Question: The question is, how can I translate system validation/binding errors to other languages? The details are as follow: I got this wpf application, which will be multilingual, and, for instance, has a grid bind to a collection of items, and one of the columns, 'DataLancamentoEdicao' in the example below, is a bound to a DateTime:
'''
<DataGridTextColumn Header="Data" Binding="{Binding SomeDateTime, ValidatesOnDataErrors=True, Mode=TwoWay, StringFormat=d}" />
'''
And the class is
'''
public class SomeClass: INotifyPropertyChanged
{
public DateTime SomeDateTime {get {/*...*/}; set {/*...*/}}
}
'''
If the users enters a valid date all is ok, but if the user enter, by mistake some garbage like the wpf reports, as expected, , in some cases it reports . This DateTime is an example since there are others binding with decimals, integers that also suffer the same issue.

These are obviously good for an english person, but I need them to be translated to Portuguese as well as other languages available to the user on the login screen.
I've already set the culture of the thread and the language of the wpf as followed
'''
Thread.CurrentThread.CurrentCulture = UserChoosenCulture;
Thread.CurrentThread.CurrentUICulture = UserChoosenCulture;
FrameworkElement.LanguageProperty.OverrideMetadata(
typeof(FrameworkElement),
new FrameworkPropertyMetadata(System.Windows.Markup.XmlLanguage.GetLanguage(UserChoosenCulture.IetfLanguageTag)));
'''
How can I translate these strings? Are there some resources that I can override to achieve this goal?
Thank you.
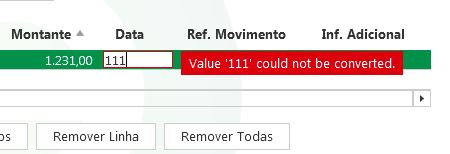
Answer: '<OPINION>Foremost, you should not rely on exceptions as error reports to the end-user. Exceptions are for yourself as a programmer.</OPINION>'
A guaranteed method would be to write your own converter or validationRule (however much control you want to have), catch the exceptions yourself, and output your own translated messages.
Validation shouldn't throw an exception. I'm not sure how you have this reaching the user. I just get a red border when I implement validation.
EDIT: From what I've read, it appears that they can be translated. My concerns are whether you have that language pack installed. etc.